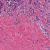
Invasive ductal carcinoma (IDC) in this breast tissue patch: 1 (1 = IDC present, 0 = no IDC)